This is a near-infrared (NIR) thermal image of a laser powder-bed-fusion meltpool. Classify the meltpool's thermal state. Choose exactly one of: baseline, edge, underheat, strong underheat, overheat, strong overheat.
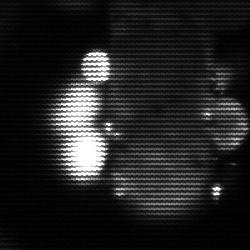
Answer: strong underheat